Field crop: tomato
Growth stage: 2
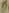
Species: solanum